Aerial crown-view tile of a tropical tree (Barro Colorado Island, Panama), acquired 20250414:
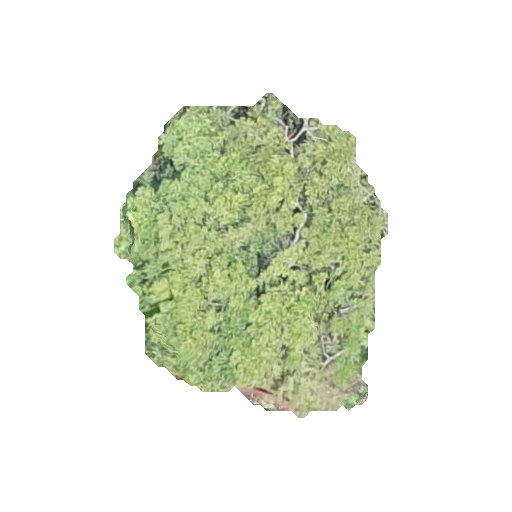
Species: Aiouea montana
GBIF accepted scientific name: Aiouea montana
Crown area: 96.357 m²